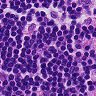
Metastatic tissue present: no